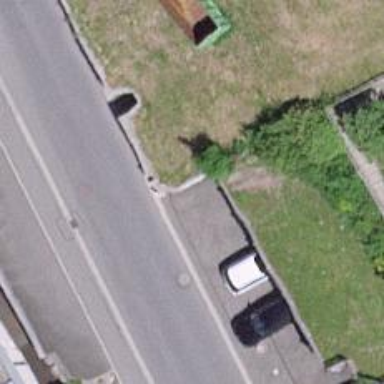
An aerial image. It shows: Bus stop with platform for public transport.